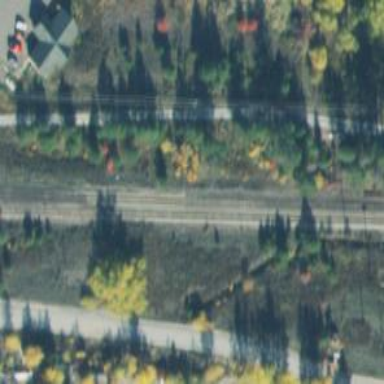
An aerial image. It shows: Railway siding with rails.